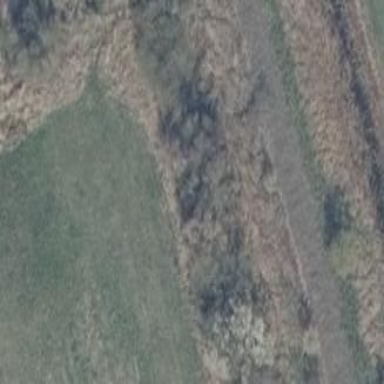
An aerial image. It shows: Area covered with grass.